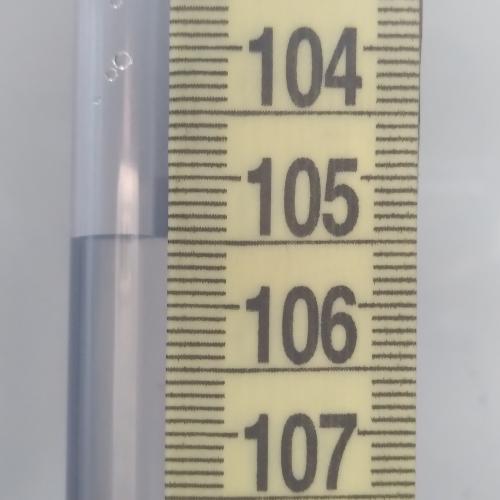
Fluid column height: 105.5 cm